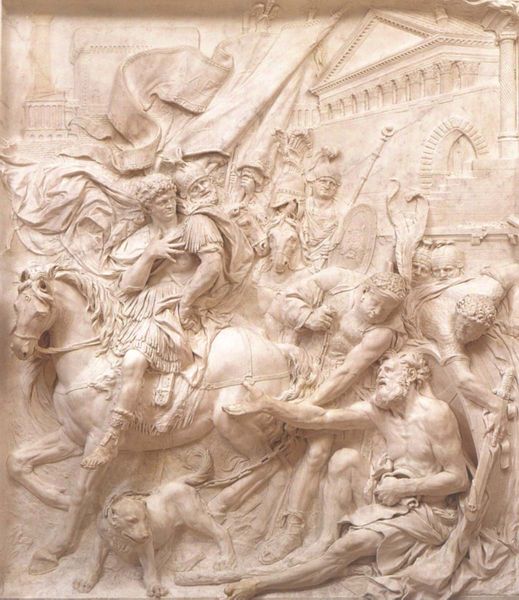
Titel: Die Begegnung Alexanders mit Diogenes
Künstler: Pierre Puget
Institution: Paris, Louvre
Schlagwörter: mann, männer, gebäude, hund, architektur, renaissance, pferd, pferde, reiter, turm, beine, hufe, relief, fahnen, stab, fahne, schlacht, soldaten, pfoten, schild, palast, ritter, rüstung, wimpel, rom, triumph, antik, griechenland, bettler, tempel, standarte, einzug, alexander, alexander der große